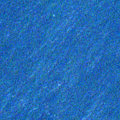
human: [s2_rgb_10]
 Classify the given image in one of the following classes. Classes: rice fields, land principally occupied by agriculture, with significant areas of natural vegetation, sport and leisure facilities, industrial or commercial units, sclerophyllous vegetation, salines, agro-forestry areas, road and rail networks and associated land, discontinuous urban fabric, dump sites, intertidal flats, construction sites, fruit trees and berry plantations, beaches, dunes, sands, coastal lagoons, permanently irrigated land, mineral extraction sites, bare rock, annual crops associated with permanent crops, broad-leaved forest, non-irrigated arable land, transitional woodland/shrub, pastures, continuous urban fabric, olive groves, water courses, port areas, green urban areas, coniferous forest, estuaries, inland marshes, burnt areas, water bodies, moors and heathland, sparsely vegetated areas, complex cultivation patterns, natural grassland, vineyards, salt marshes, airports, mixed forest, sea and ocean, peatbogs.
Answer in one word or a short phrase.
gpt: sea and ocean